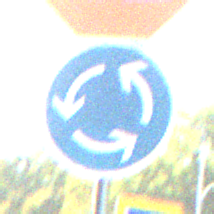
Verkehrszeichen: Kreisverkehr
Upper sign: Stop
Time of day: MorningAfternoon
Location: Outdoor (Suburban)
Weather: Clear
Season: NotSpecified
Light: Natural